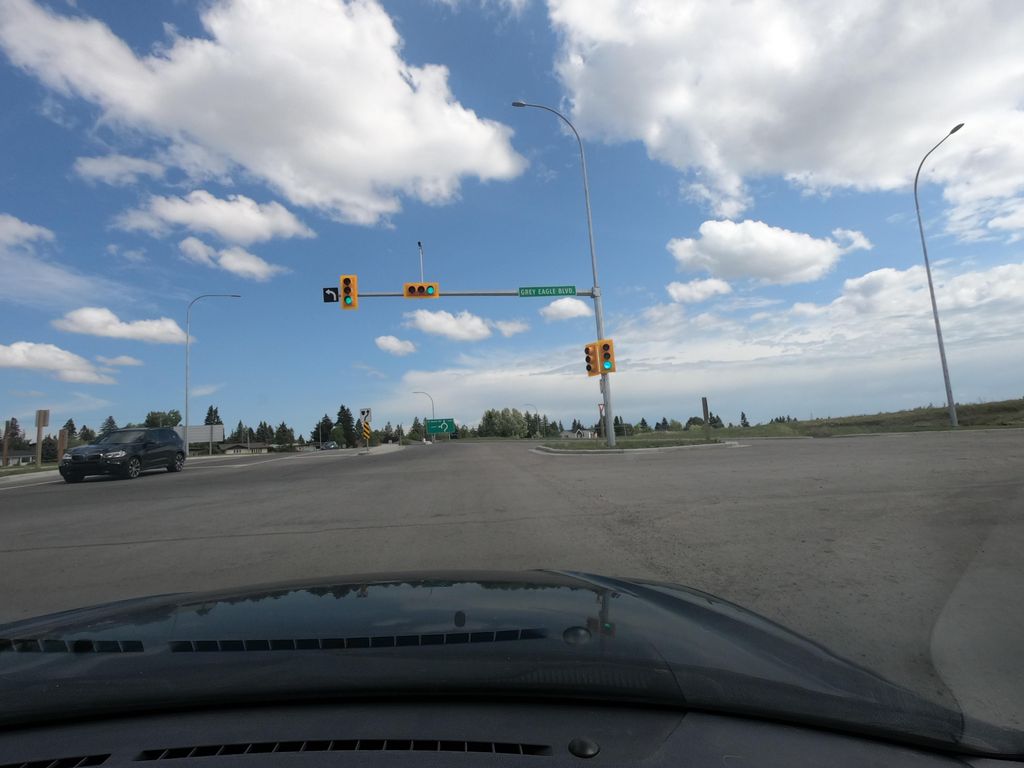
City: calgary